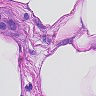
Metastatic tissue present: yes